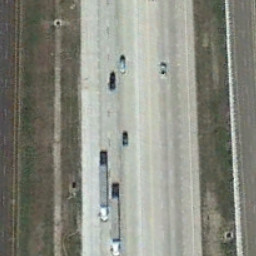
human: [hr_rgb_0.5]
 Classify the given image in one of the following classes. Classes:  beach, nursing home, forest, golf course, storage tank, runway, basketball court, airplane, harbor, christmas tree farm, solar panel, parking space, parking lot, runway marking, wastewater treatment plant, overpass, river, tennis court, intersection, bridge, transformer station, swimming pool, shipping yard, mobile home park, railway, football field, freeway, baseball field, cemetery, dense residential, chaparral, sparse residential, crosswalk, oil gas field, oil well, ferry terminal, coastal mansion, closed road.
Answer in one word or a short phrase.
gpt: freeway